Field crop: maize
Growth stage: 2
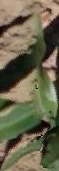
Species: maize